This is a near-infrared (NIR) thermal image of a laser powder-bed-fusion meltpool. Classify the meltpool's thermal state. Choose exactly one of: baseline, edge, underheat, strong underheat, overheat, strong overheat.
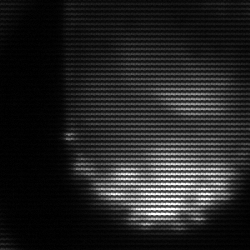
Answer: edge